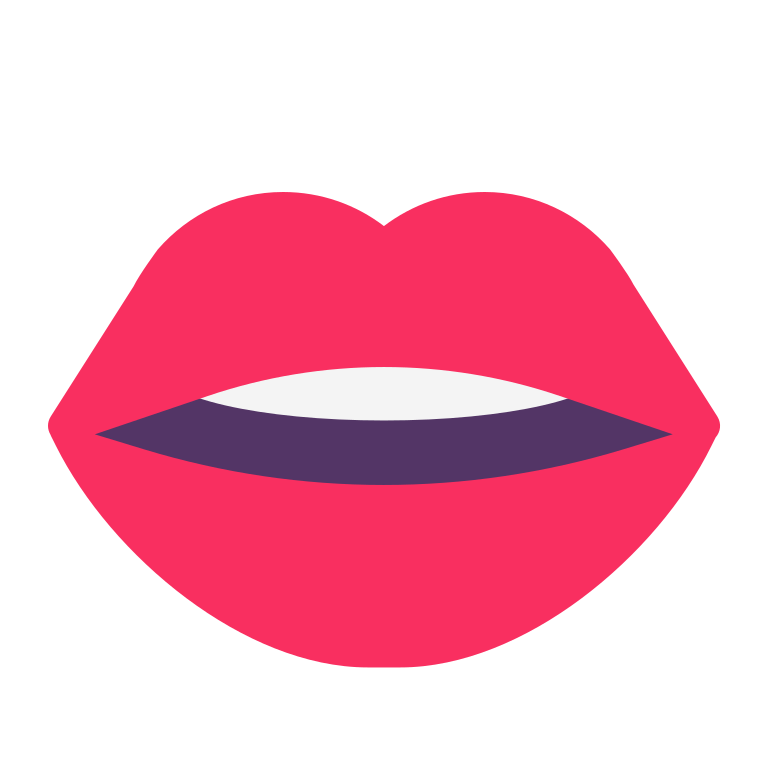
mouth flat